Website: bh-photo
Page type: customer-info-address
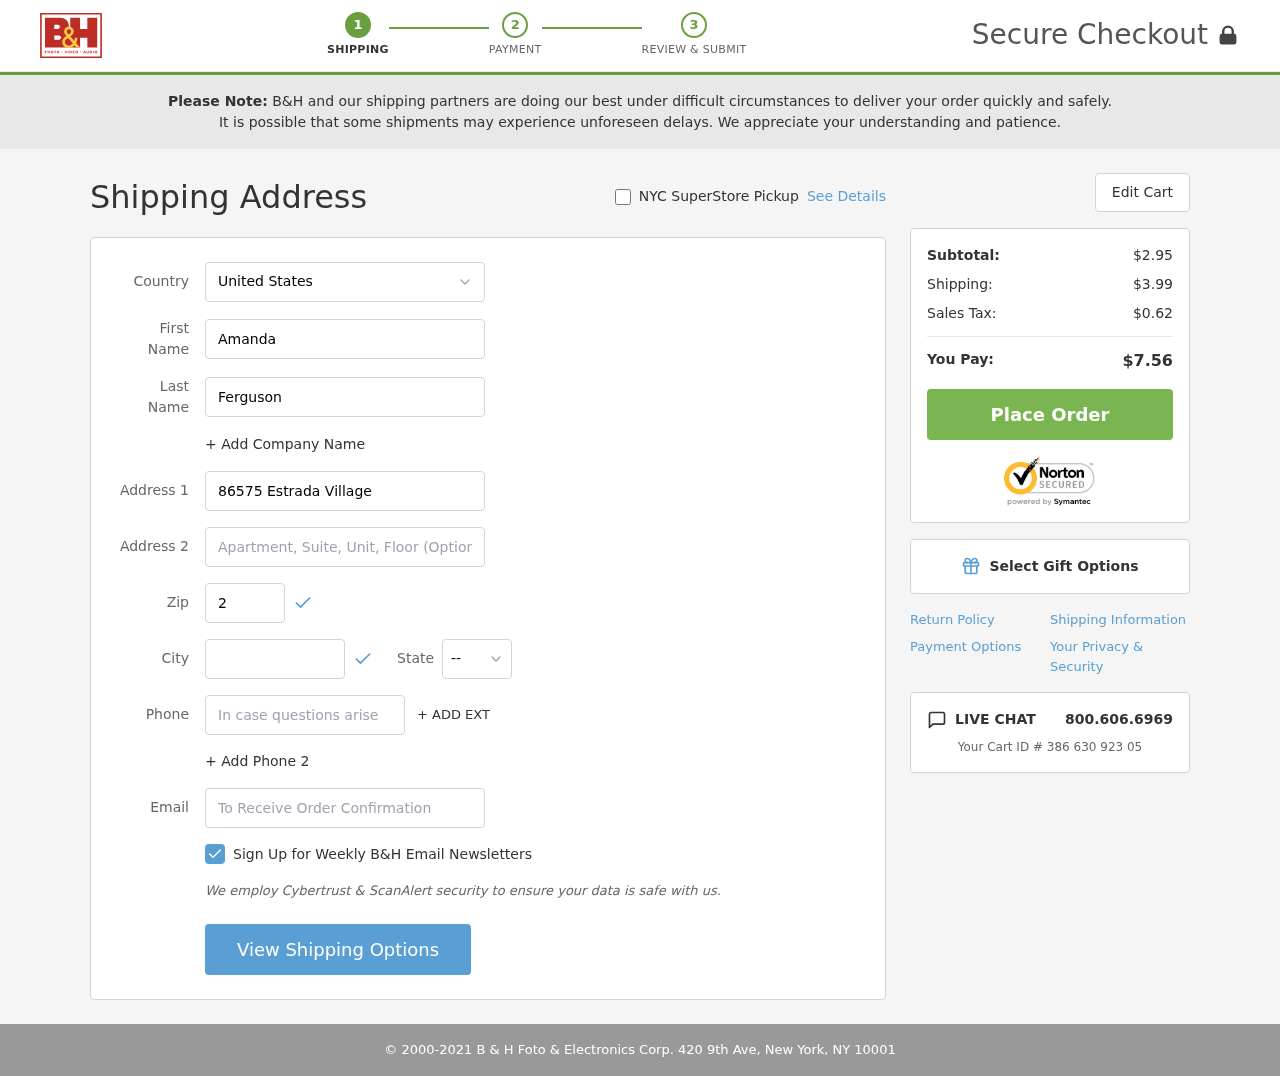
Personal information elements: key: PII_CITY
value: Port Michaelaland
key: PII_COUNTRY
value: United States
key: PII_EMAIL
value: aferguson@yahoo.com
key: PII_FIRSTNAME
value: Amanda
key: PII_LASTNAME
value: Ferguson
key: PII_PHONE
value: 5049219792
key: PII_POSTCODE
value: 26417
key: PII_STATE_ABBR
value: OR
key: PII_STREET
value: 86575 Estrada Village
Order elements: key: ORDER_SUBTOTAL
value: $2.95
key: ORDER_SHIPPING_COST
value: $3.99
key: ORDER_TAX
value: $0.62
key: ORDER_TOTAL
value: $7.56
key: ORDER_ID
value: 386 630 923 05